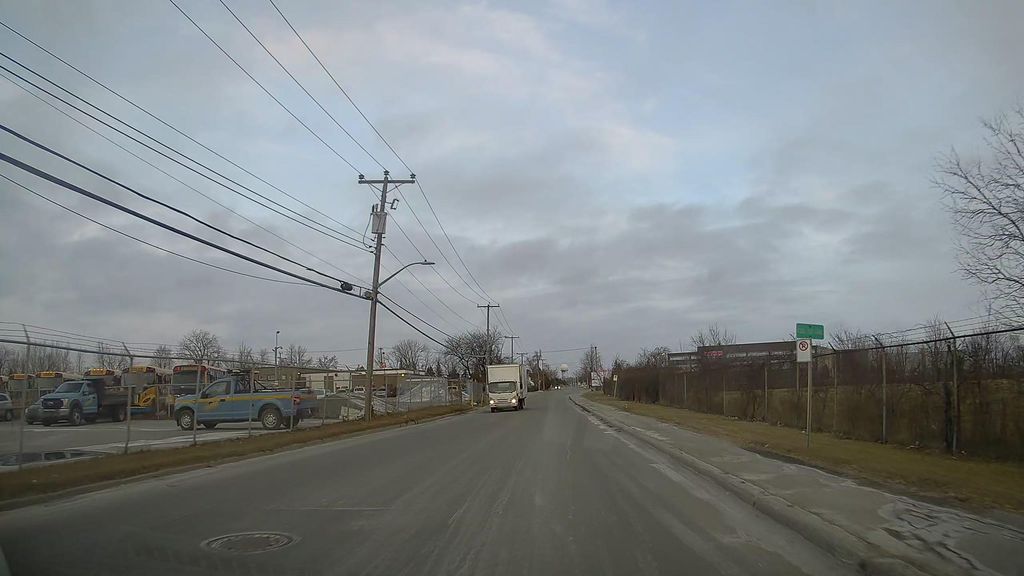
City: montreal